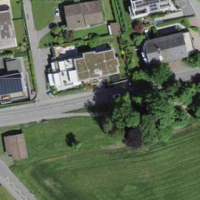
EUNIS habitat code: 25
Species observed at this site:
Colletes hederae
Gryllus campestris